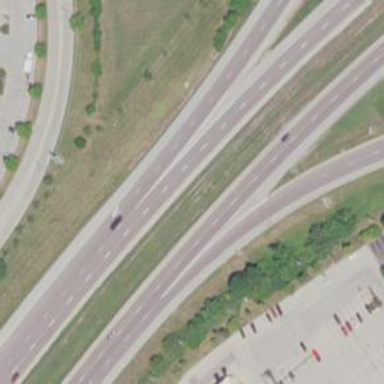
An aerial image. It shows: Asphalt road designated as trunk highway.